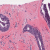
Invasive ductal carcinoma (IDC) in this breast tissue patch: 0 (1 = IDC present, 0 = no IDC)